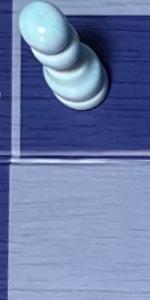
Label: Empty